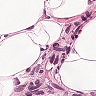
Metastatic tissue present: yes